Question: So I don't really know how to explain this in words. But this is what I'm trying to achieve

and this is what I've done so far <URL>
'''
ul.quicktabs-tabs li {
float: left;
height: 20px;
margin: 0;
margin-right:-20px;
padding: 0;
width:150px;
background: transparent;
}
ul.quicktabs-tabs li a {
font-family: inherit;
margin: 0;
display: block;
padding: 10px 27px 10px 7px;
text-decoration: none;
color: #6da648 !important;
border: 2px solid #6da648;
border-radius: 6px;
margin: 0;
background:#fff;
}
ul.quicktabs-tabs li.active a, ul.quicktabs-tabs li.active a:hover {
color: #fff !important;
background-position: right -20px;
background: #6da648;
}
ul.quicktabs-tabs {
margin: 0 0 10px 0;
font-size: 11px;
list-style: none;
padding: 1px 23px 23px 0;
}
'''
'''
<ul class="quicktabs-tabs">
<li class="active"><a href="#">Item 1</a></li>
<li><a href="#">Item 2</a></li>
</ul>
'''
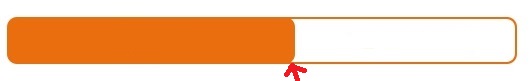
Answer: '<li>' element at the right overlaps '<li>' element at the left. Set 'z-index' and 'position' of the element with class 'active' to prevent that overlapping, adjust some paddings and margins.
'''
ul.quicktabs-tabs li {
float: left;
height: 20px;
margin: 0;
margin-right:-8px;
padding: 0;
width:150px;
background: transparent;
}
ul.quicktabs-tabs li a {
font-family: inherit;
margin: 0;
display: block;
padding: 10px 27px 10px 12px;
text-decoration: none;
color: #6da648 !important;
border: 2px solid #6da648;
border-radius: 6px;
margin: 0;
background:#fff;
}
ul.quicktabs-tabs li.active a, ul.quicktabs-tabs li.active a:hover {
color: #fff !important;
background-position: right -20px;
background: #6da648;
z-index: 1000;
position: relative;
}
ul.quicktabs-tabs {
margin: 0 0 10px 0;
font-size: 11px;
list-style: none;
padding: 1px 23px 23px 0;
}
'''
'''
<ul class="quicktabs-tabs">
<li><a href="#">Item 0</a></li>
<li class="active"><a href="#">Item 1</a></li>
<li><a href="#">Item 2</a></li>
</ul>
'''